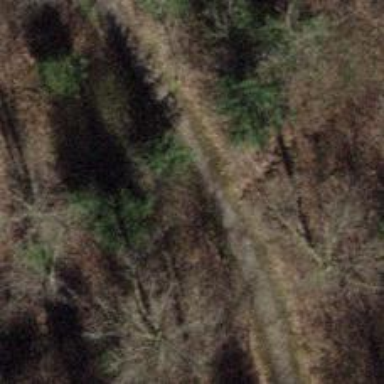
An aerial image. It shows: Footway with fine gravel surface.